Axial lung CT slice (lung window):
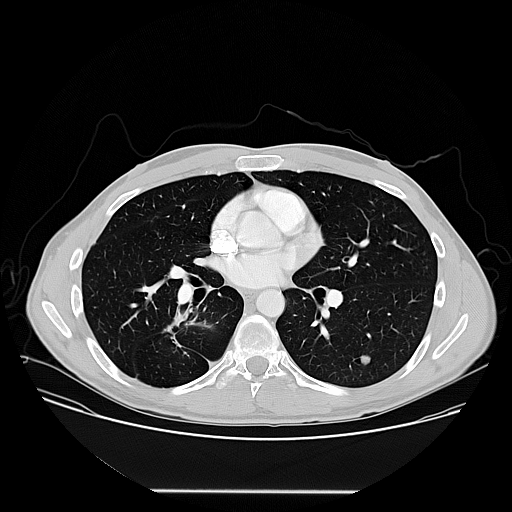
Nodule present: yes
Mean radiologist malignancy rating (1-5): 3.25